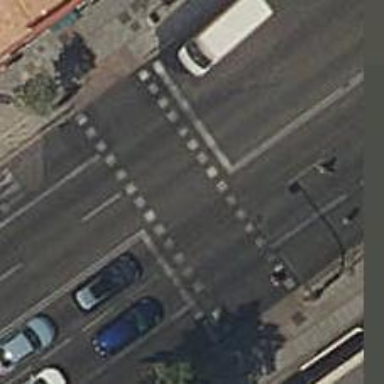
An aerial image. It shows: Crossing with traffic signals.